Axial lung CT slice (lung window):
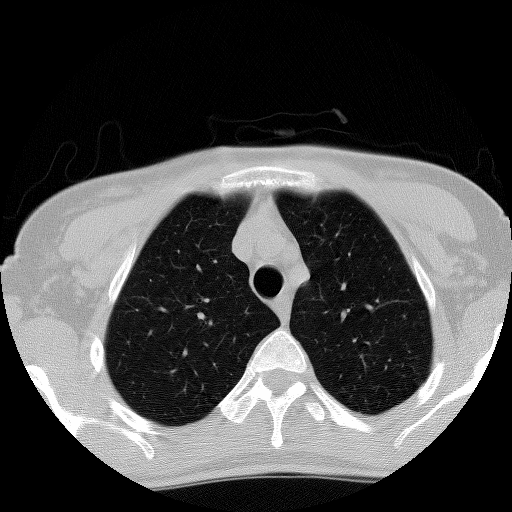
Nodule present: no